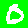
Digit: 0